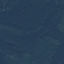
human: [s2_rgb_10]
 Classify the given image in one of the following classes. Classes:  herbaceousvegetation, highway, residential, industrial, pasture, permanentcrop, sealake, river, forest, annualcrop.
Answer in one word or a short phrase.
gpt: Forest